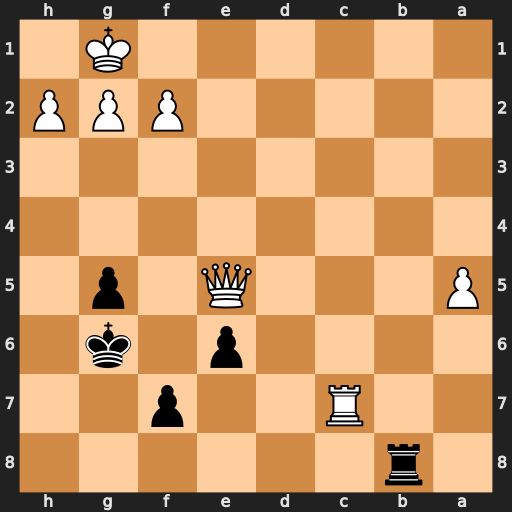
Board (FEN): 1r6/2R2p2/4p1k1/P3Q1p1/8/8/5PPP/6K1
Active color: b
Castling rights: -
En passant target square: -
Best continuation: Rb1+ Rc1 Rxc1+ Qe1 Rxe1#